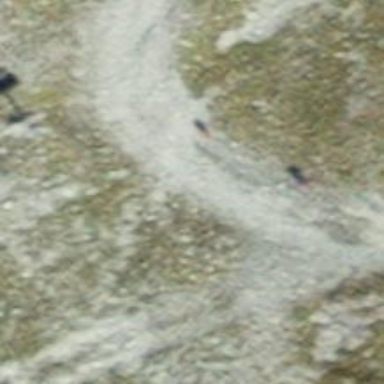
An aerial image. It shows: Downhill piste of intermediate difficulty.